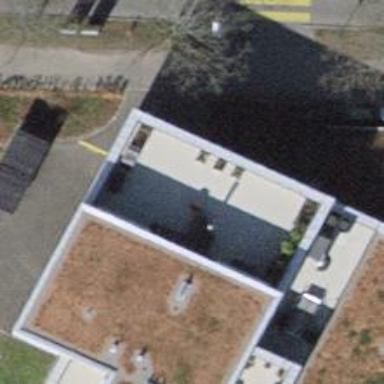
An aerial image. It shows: Kindergarten.